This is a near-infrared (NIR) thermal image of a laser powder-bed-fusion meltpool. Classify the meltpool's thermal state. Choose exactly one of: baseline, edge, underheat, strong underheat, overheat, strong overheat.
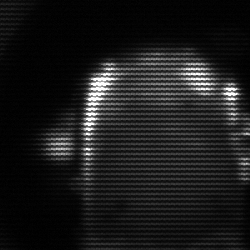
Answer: baseline